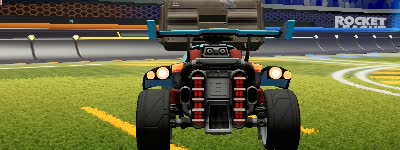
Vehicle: octane